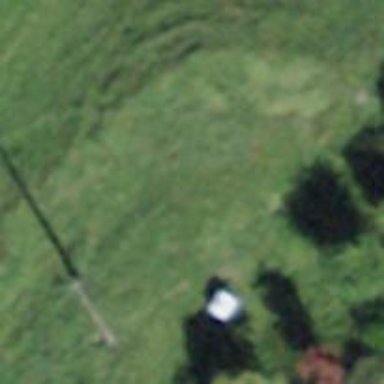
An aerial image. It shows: Picnic table located in leisure land area.